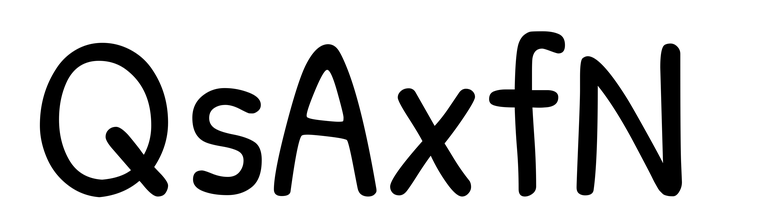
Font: PatrickHand-Regular